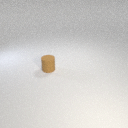
small brown rubber cylinder